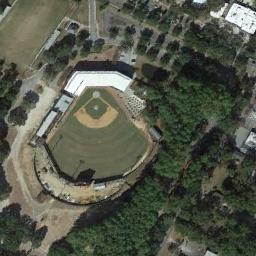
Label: stadium